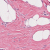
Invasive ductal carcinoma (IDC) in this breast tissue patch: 0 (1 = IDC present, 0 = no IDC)